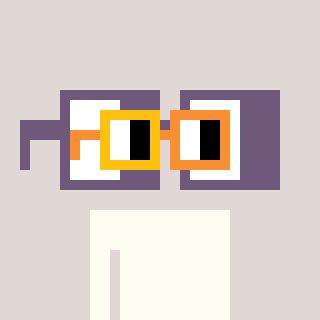
a pixel art character with square yellow and orange glasses, a glasses-shaped head and a grayscale-colored body on a warm background